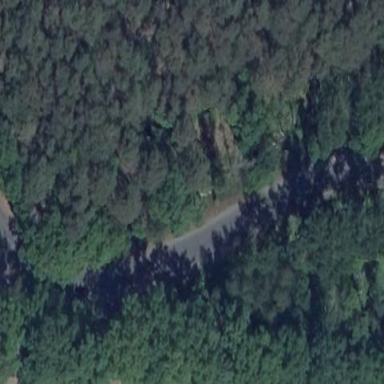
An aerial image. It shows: Mixed forest with various types of leaves.